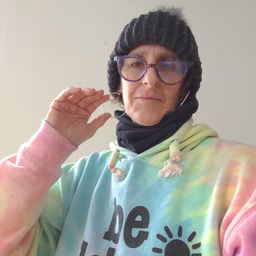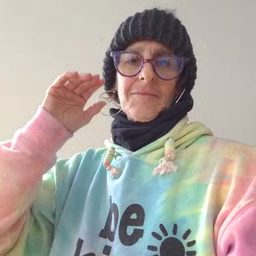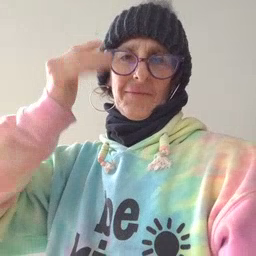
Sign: sleepy